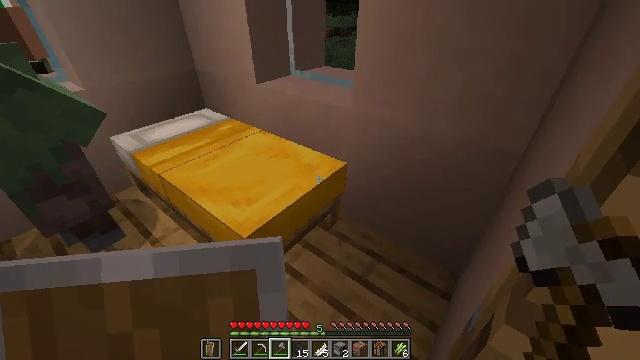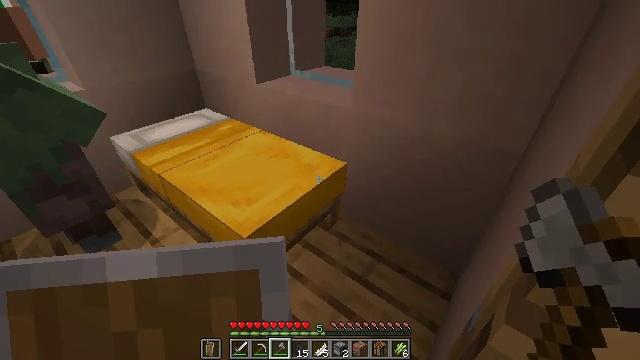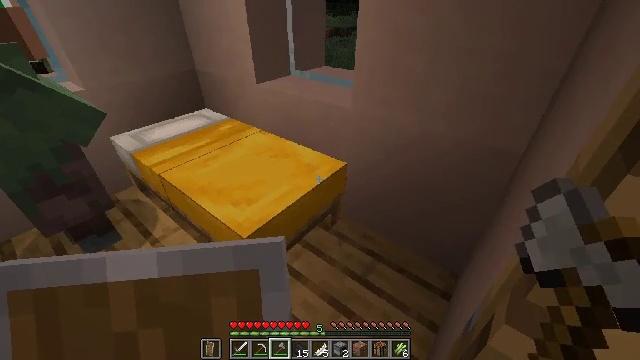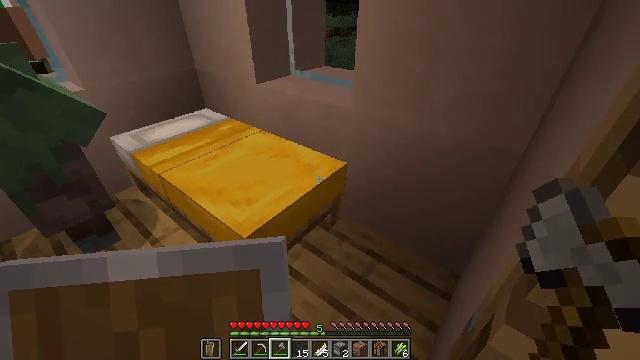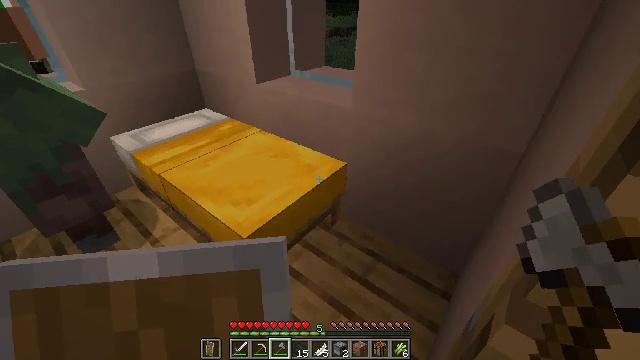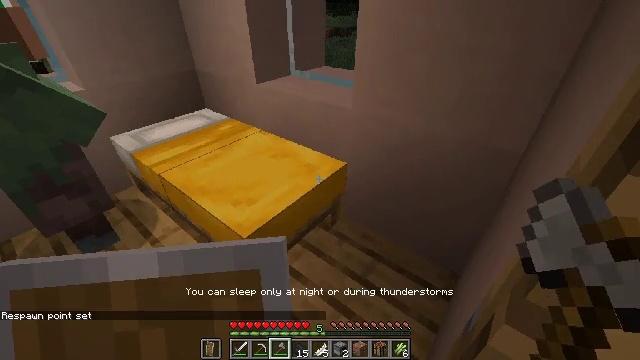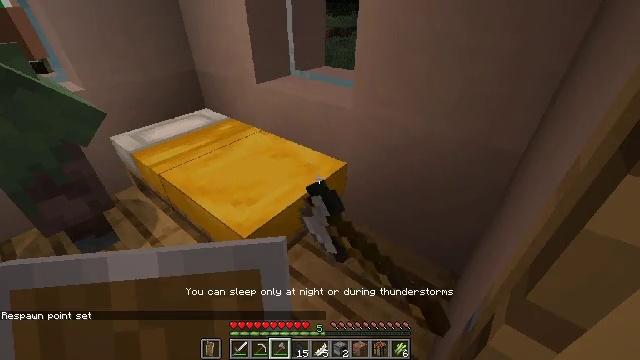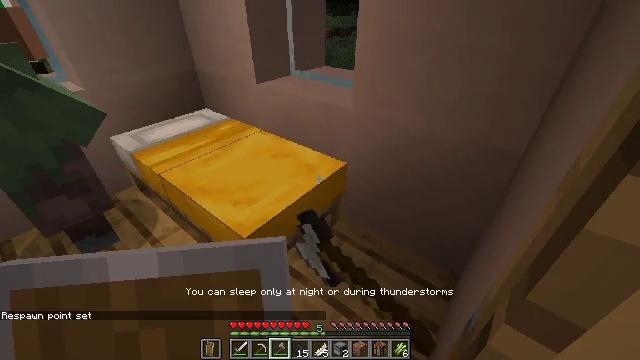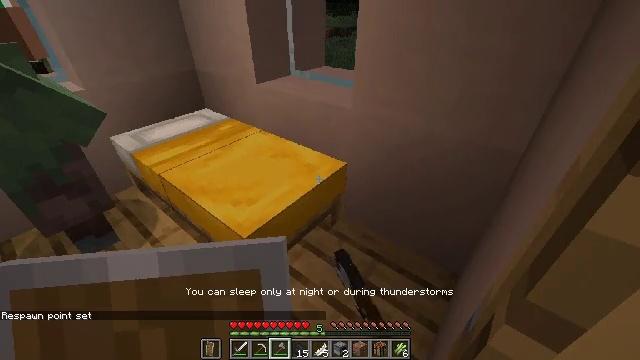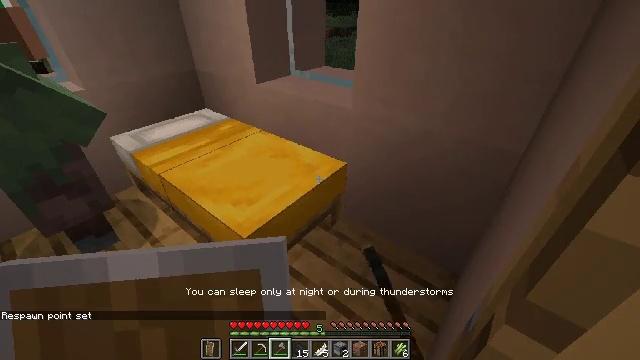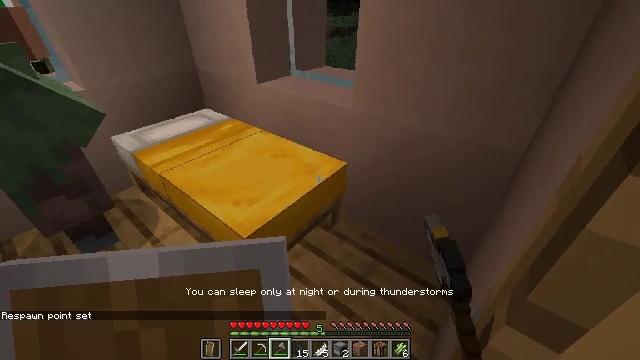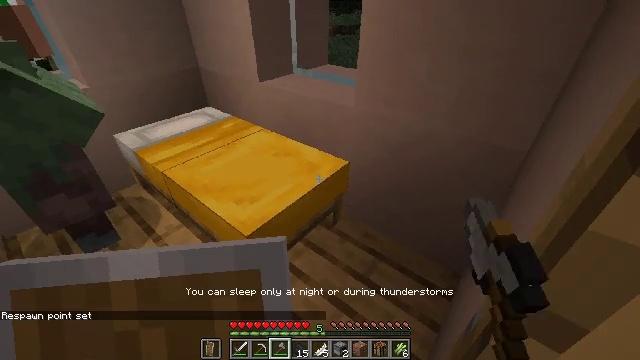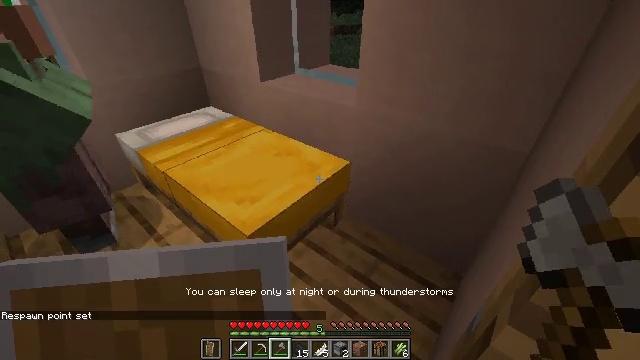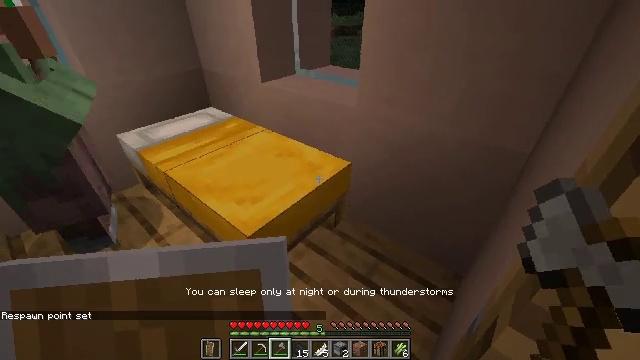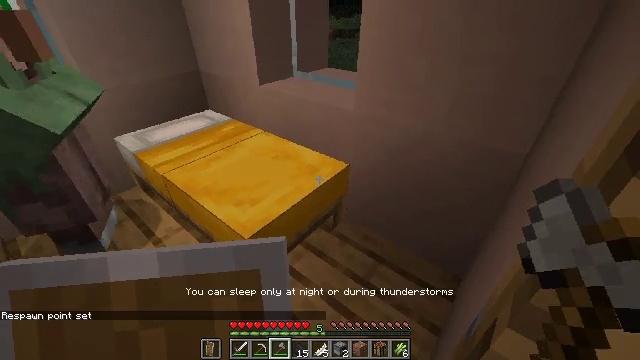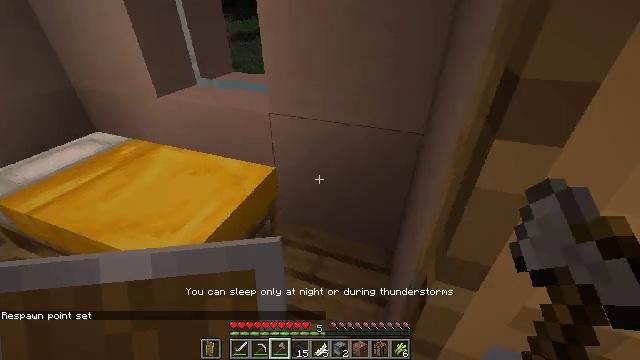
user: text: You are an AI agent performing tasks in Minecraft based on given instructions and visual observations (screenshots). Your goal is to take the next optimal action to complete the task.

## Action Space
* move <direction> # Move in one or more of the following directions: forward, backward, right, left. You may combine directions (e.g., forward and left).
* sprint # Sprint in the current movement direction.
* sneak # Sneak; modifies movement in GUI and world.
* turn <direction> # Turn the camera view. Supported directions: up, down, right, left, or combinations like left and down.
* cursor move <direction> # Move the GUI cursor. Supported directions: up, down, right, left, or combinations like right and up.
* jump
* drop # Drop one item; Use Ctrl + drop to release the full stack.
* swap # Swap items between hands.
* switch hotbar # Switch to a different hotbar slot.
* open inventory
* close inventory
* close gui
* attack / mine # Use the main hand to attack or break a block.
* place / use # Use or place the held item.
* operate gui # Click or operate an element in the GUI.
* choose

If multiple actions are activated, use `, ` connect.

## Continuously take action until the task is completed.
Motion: motion action
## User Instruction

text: Gather wheat by left-clicking on it.
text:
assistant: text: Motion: use / place
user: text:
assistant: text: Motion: use / place
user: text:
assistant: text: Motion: no_op
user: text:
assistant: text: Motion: no_op
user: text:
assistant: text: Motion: no_op
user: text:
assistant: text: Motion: no_op
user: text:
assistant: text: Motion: no_op
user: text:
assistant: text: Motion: no_op
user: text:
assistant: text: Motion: no_op
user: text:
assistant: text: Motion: no_op
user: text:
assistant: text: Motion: no_op
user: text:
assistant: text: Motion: no_op
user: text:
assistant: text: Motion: no_op
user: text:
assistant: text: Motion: no_op
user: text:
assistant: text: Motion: turn right
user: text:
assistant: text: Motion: turn right
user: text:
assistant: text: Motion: turn right
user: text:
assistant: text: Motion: move right, turn right
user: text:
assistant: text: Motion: move right, turn right
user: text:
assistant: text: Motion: move right, turn left and up
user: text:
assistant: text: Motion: move right, turn left and up
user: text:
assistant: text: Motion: move right, turn left and up
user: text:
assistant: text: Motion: move right, turn left
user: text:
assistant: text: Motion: turn left
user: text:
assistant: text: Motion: turn left and up
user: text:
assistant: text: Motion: turn left and up
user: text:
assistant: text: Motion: turn left
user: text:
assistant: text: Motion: no_op
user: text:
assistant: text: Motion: move right, turn left
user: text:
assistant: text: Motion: move right, turn left